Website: crate-barrel
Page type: delivery-shipping
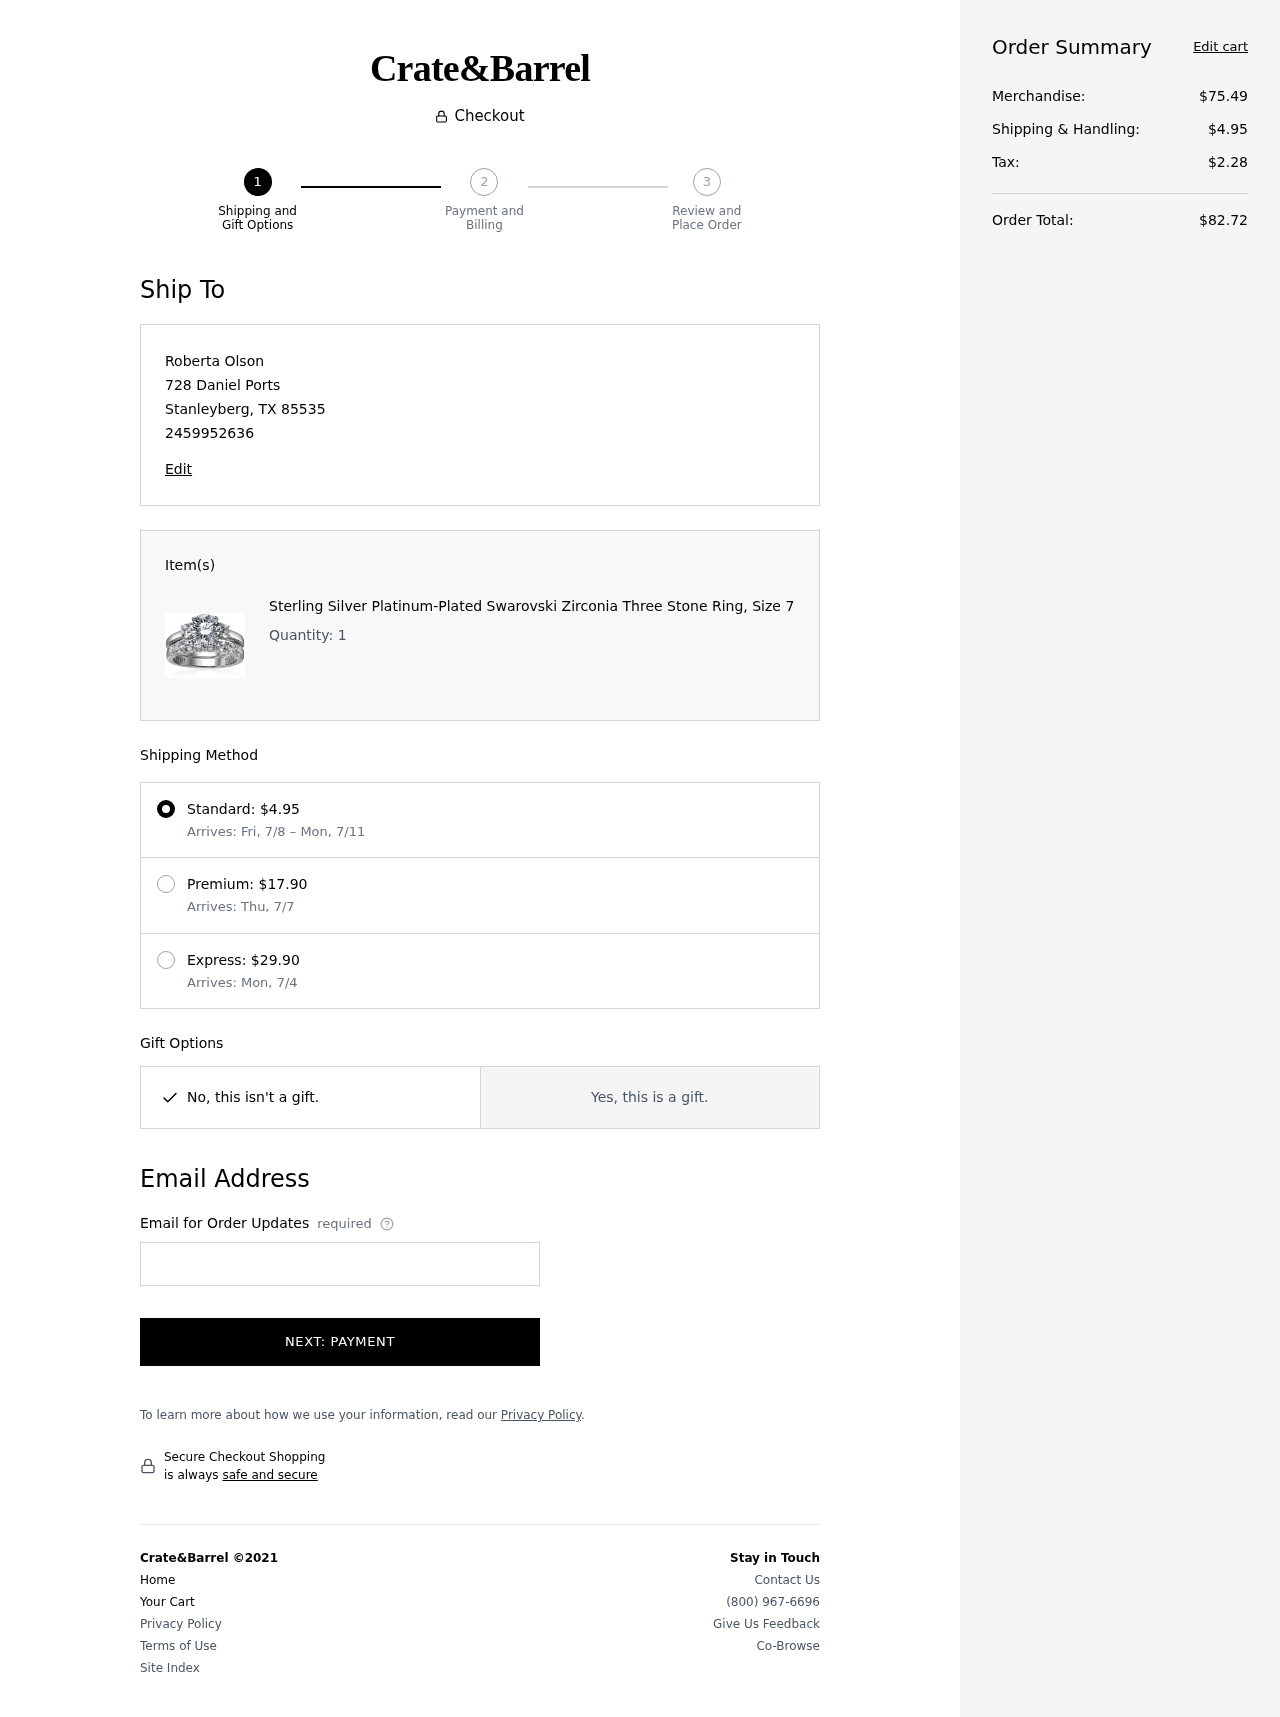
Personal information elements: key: PII_CITY
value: Stanleyberg
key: PII_EMAIL
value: roberta.olson@hotmail.com
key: PII_FULLNAME
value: Roberta Olson
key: PII_PHONE
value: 2459952636
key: PII_POSTCODE
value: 85535
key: PII_STATE_ABBR
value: TX
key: PII_STREET
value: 728 Daniel Ports
Product elements: key: PRODUCT1_NAME
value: Sterling Silver Platinum-Plated Swarovski Zirconia Three Stone Ring, Size 7
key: PRODUCT1_QUANTITY
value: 1
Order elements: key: ORDER_SHIPPING_COST
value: $4.95
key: ORDER_SHIPPING_DATE
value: Fri, 7/8
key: ORDER_DELIVERY_DATE
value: Mon, 7/11
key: ORDER_SHIPPING_COST2
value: $17.90
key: ORDER_DELIVERY_DATE2
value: Arrives: Thu, 7/7
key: ORDER_SHIPPING_COST3
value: $29.90
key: ORDER_DELIVERY_DATE3
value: Arrives: Mon, 7/4
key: ORDER_SUBTOTAL
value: $75.49
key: ORDER_TAX
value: $2.28
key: ORDER_TOTAL
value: $82.72